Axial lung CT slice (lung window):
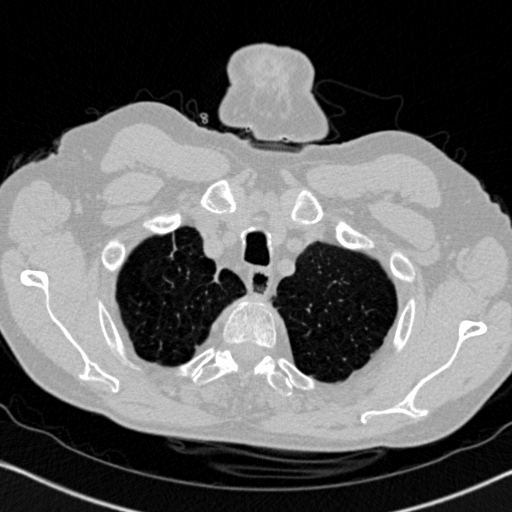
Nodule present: no